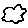
Label: cloud